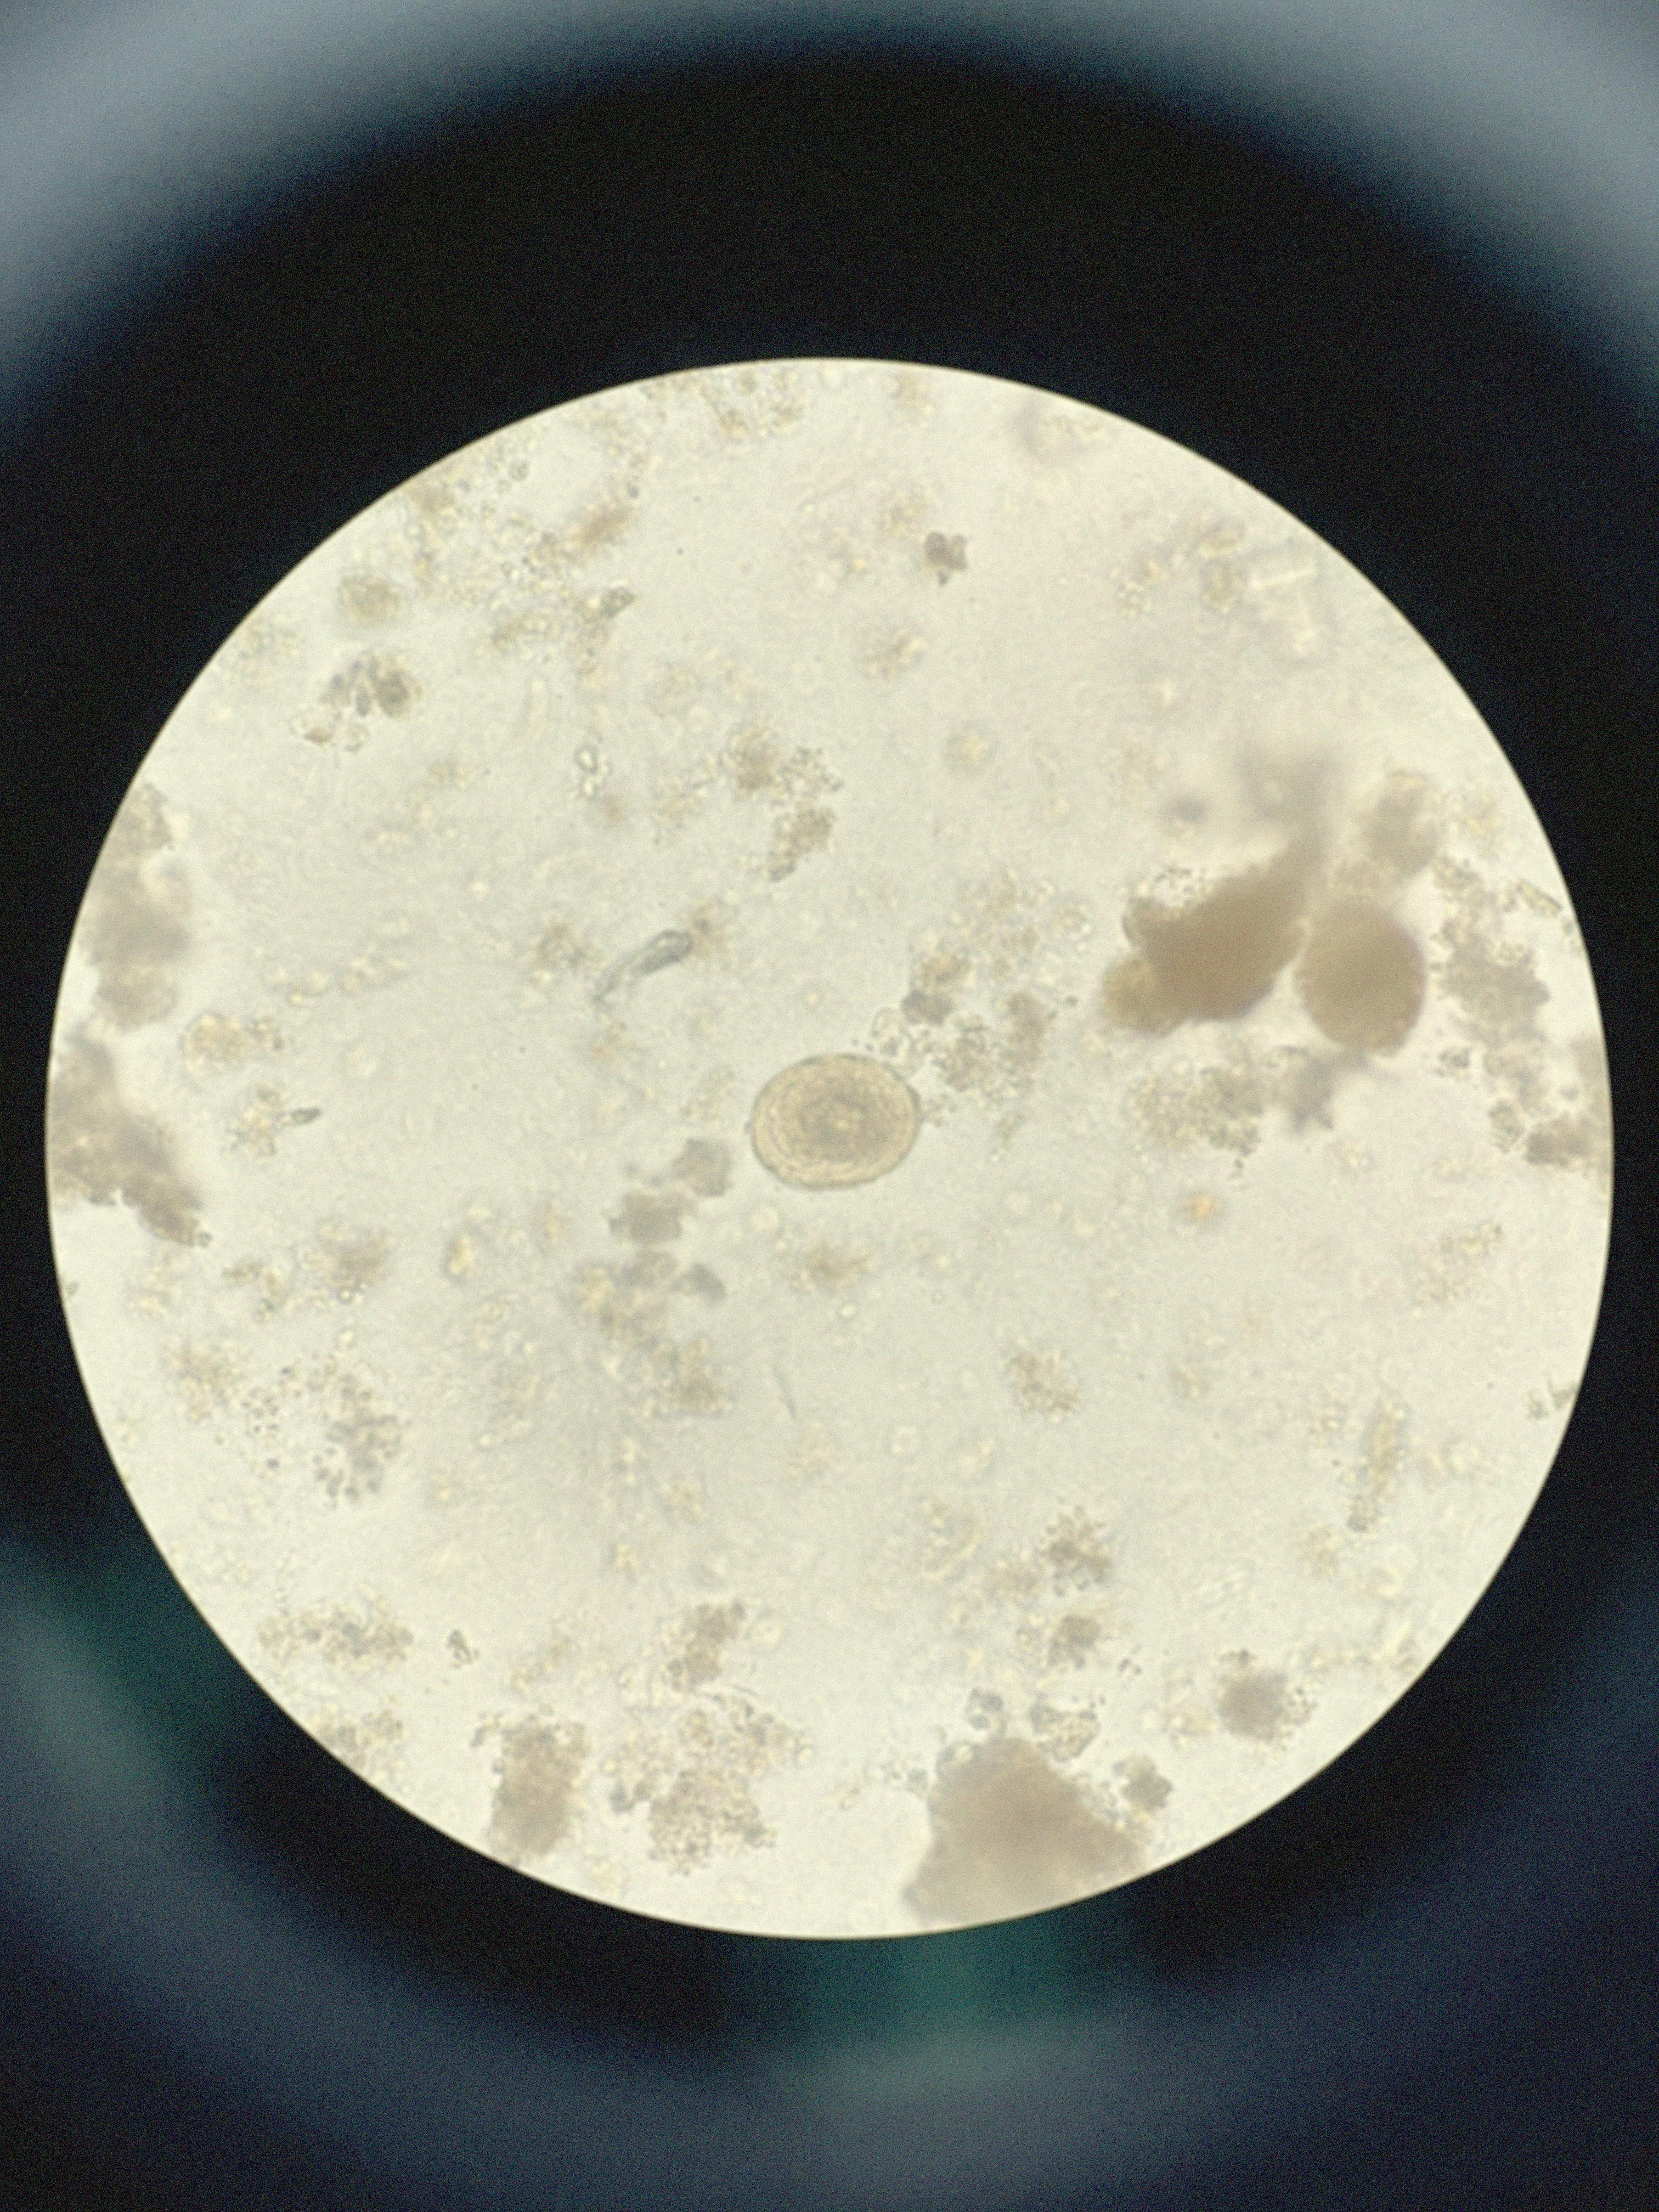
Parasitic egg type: Ascaris lumbricoides